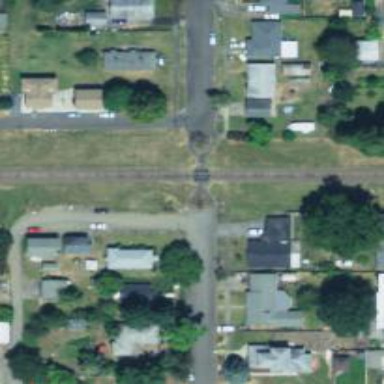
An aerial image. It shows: Railway crossing.